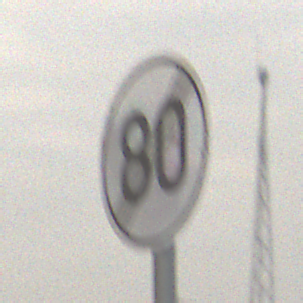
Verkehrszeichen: EndeGeschwindigkeit80
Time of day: MorningAfternoon
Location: Outdoor (Suburban)
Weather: Overcast
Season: NotSpecified
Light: Natural